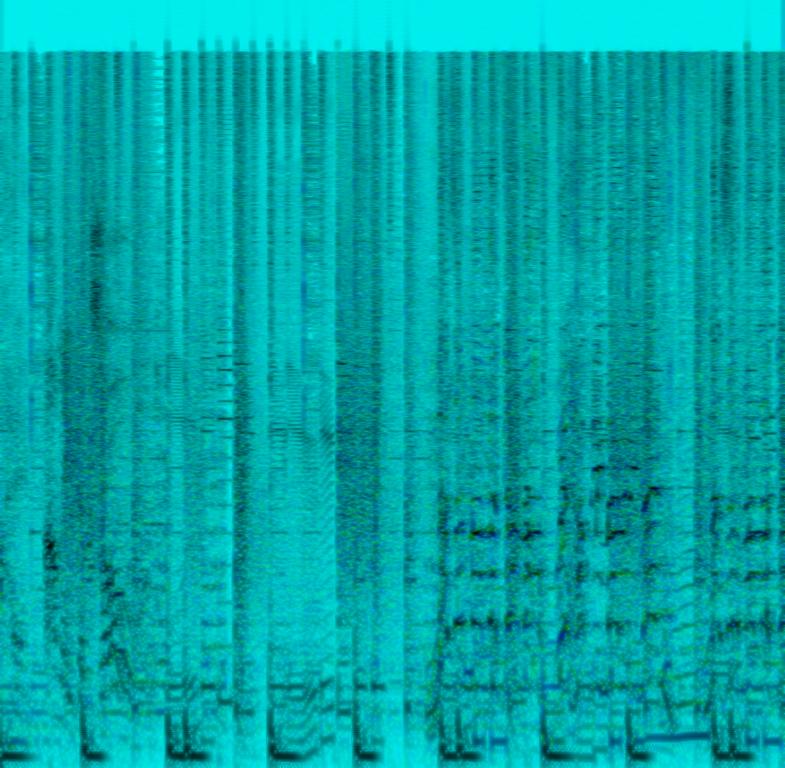
This is a comedy music piece. There are male vocalists singing in a rap-like manner in the Hindi language. The tune of the piece is being played by the synth bass while the rhythm is played by an electronic drum beat. There is an amusing aura to it. Due to the lyrics, this piece could be used in the soundtrack of a comedy movie involving married men.